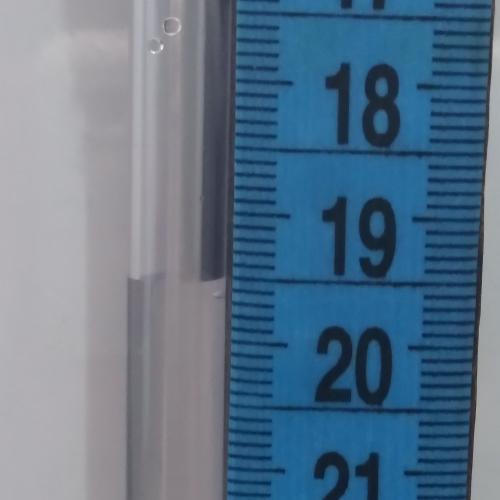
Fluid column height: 19.5 cm